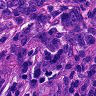
Metastatic tissue present: yes